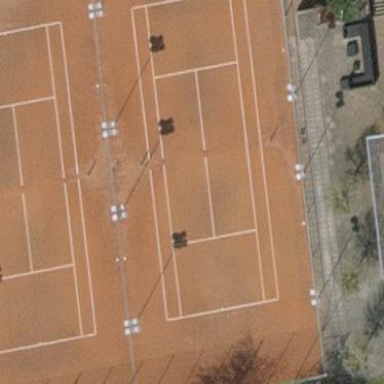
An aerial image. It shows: Tennis court on pitch designated for leisure land.